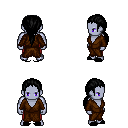
a pixel art fantasy rpg character, male body template, dark elf, purple skin, brown robe, red pants, black ponytail hairstyle, black slippers, four views (front, back, left, right), 2x2 character sprite sheet, small pixel art, hard edges, no anti-aliasing